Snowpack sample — Snodgrass Mountain, Crested Butte, Colorado (2/4/25, 12:06 PM MST)
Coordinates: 38.923, -106.968
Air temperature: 35 °F
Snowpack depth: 80 cm
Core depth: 50 cm
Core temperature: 30.2 °F
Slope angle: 14°, slope face: 78°
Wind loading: low
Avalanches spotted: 0
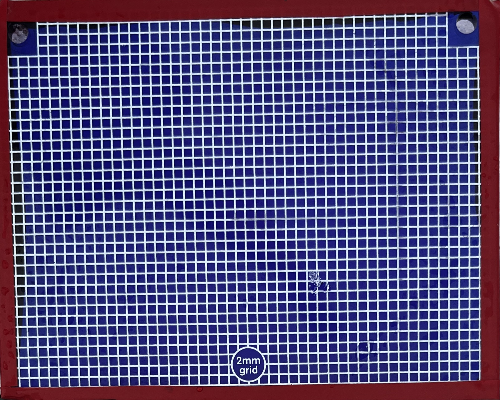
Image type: profile
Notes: No avalanches nearby, unusually warm weather for the last month reported by residents, Collected 25 yards from treeline